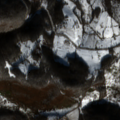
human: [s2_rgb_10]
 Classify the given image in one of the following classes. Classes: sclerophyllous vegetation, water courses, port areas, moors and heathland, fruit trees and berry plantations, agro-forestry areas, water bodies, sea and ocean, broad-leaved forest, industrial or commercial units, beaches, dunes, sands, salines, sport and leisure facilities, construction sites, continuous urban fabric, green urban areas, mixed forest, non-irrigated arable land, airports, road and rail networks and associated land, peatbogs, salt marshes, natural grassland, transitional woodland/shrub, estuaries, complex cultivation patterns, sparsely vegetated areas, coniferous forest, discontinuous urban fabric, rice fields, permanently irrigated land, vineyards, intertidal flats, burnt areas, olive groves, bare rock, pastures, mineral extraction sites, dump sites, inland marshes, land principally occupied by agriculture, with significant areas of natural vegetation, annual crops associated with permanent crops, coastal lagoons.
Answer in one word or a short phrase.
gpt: land principally occupied by agriculture, with significant areas of natural vegetation, broad-leaved forest, transitional woodland/shrub